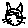
Label: cat